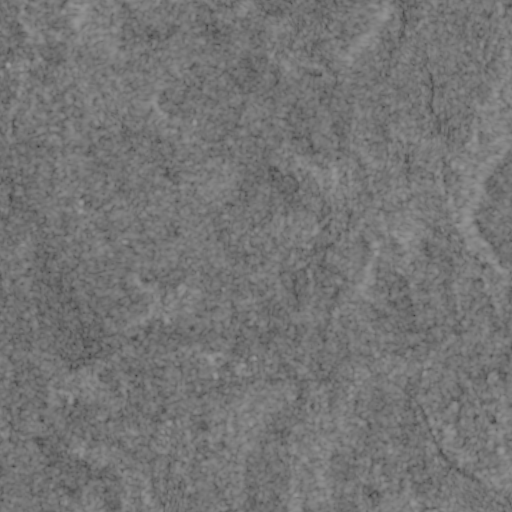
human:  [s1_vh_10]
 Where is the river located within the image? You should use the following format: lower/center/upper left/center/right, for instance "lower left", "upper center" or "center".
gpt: The river is located in the upper of the image.
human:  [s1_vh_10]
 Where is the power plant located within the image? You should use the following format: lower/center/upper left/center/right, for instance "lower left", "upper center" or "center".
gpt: There is no power plant in the image.

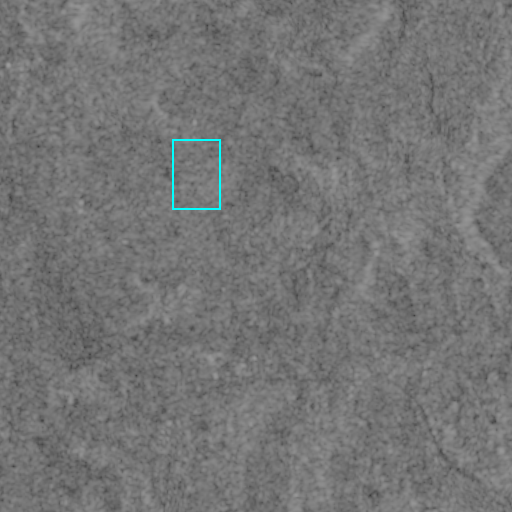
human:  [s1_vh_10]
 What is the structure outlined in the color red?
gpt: There is no red outline.
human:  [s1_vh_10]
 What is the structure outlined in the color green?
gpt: There is no structure outlined in green.